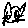
Label: cat